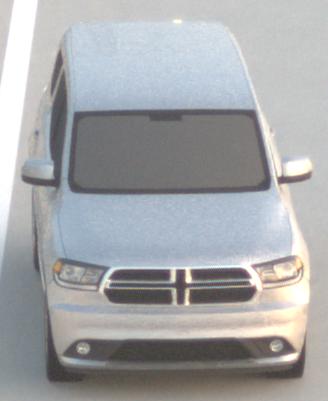
Make: Dodge
Model: Durango
Detailed model: Gen. 3
Model produced from: 2010
Doors: 5
Color: white
Road condition: dry road
Daytime: sunrise or sunset
Contrast: low contrast